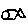
Label: fish